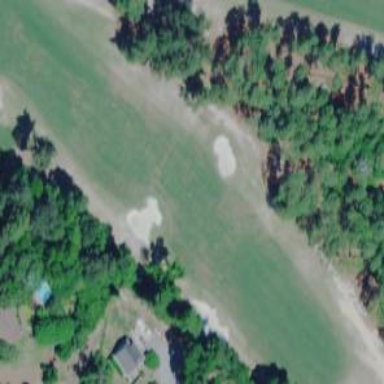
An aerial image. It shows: Golf fairway surrounded by grass.